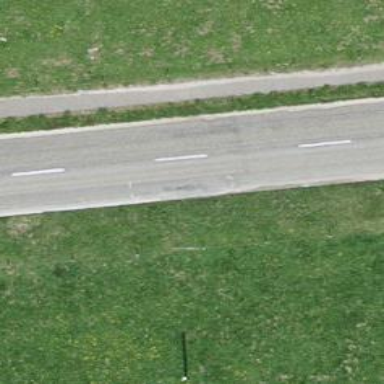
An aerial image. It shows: Secondary road.